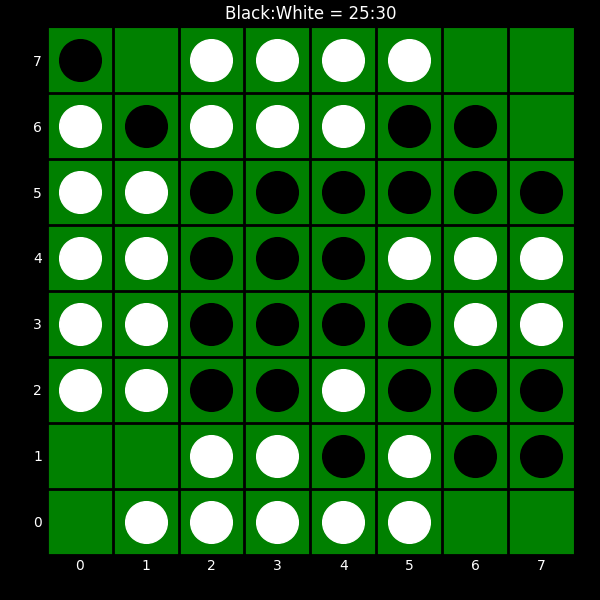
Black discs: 25
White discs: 30